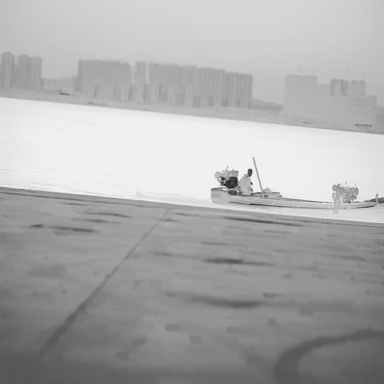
There is a bulk_carrier in the infrared image.